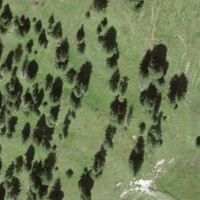
EUNIS habitat code: 26
Species observed at this site:
Saxifraga aizoides
Eriophorum angustifolium